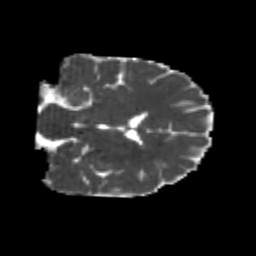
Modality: MD
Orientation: coronal
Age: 23
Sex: male
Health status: healthy
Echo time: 0.074 s